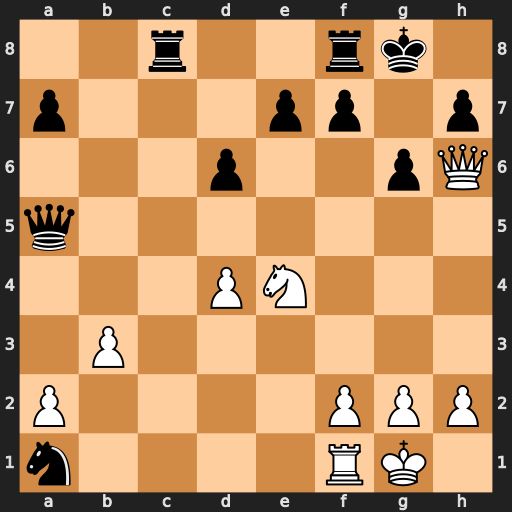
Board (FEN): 2r2rk1/p3pp1p/3p2pQ/q7/3PN3/1P6/P4PPP/n4RK1
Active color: w
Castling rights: -
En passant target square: -
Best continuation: Ng5 Qxg5 Qxg5